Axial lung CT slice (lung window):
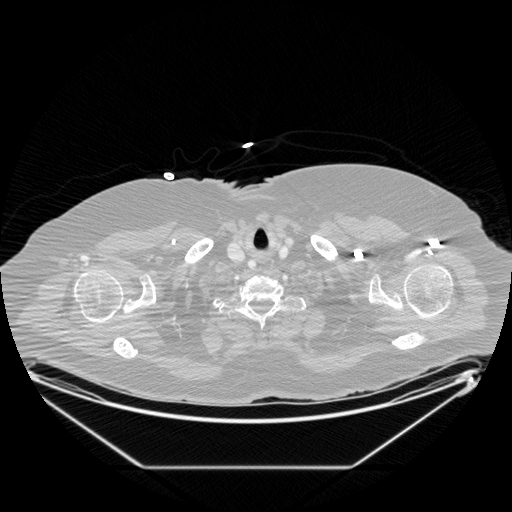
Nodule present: no